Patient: sex F, age 54
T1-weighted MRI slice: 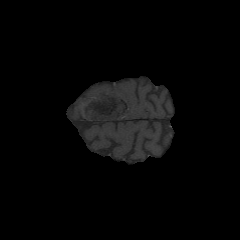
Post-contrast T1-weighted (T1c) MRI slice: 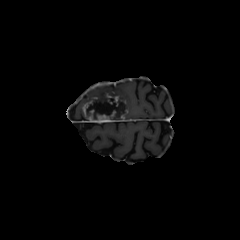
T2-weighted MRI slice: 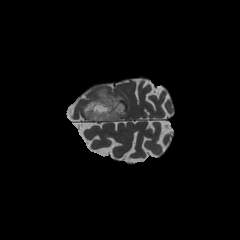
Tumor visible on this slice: yes
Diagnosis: Glioblastoma, IDH-wildtype
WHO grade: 4